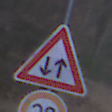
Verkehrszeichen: Gegenverkehr
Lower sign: Geschwindigkeit30
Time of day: MorningAfternoon
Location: Outdoor (Nature)
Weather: Overcast
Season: Winter
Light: Natural